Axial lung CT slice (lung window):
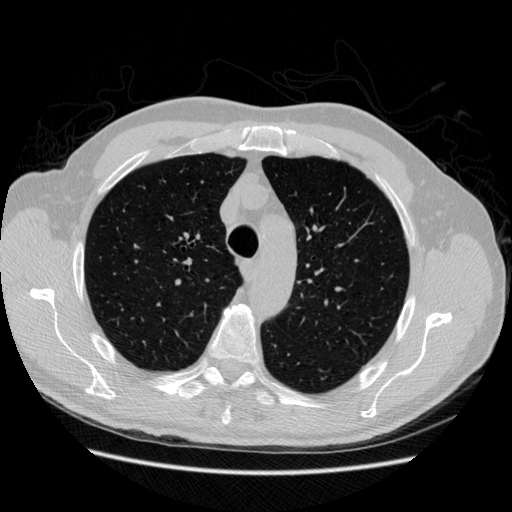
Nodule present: no